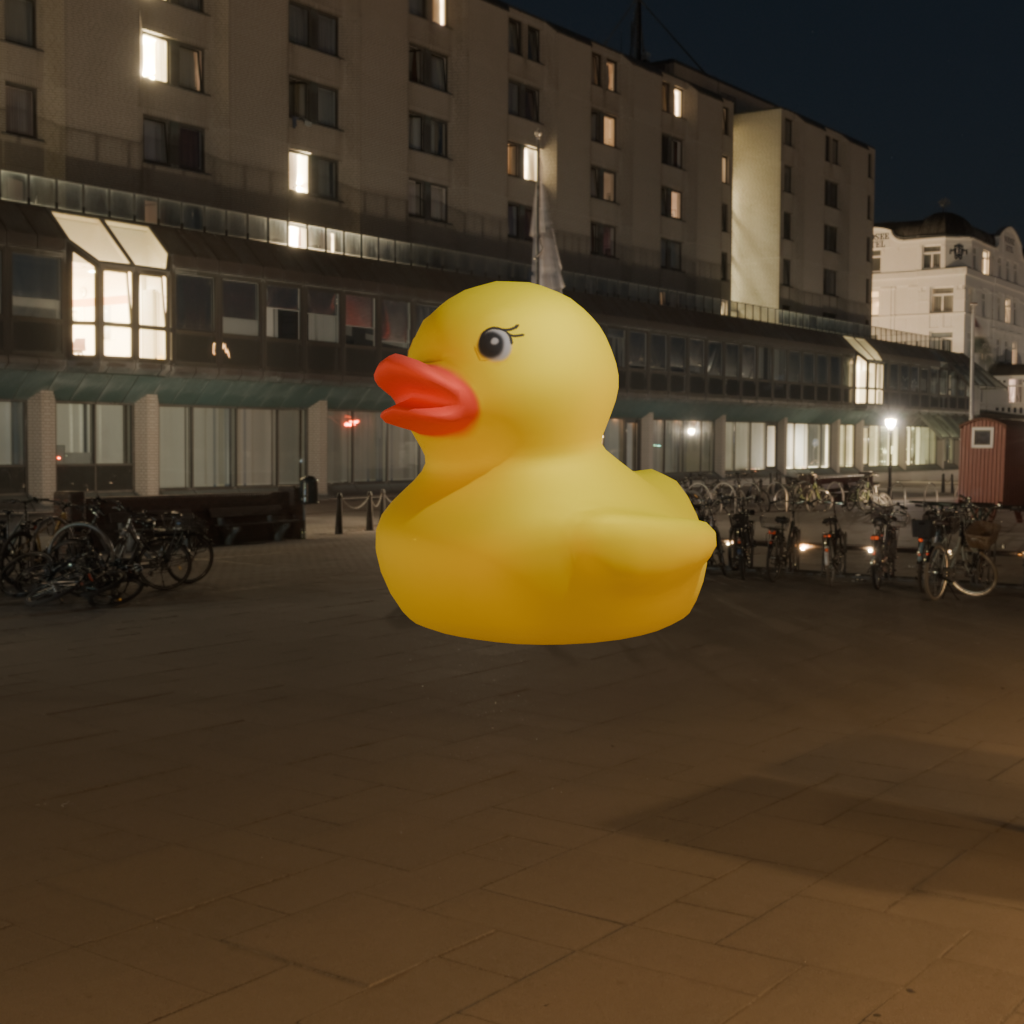
an image of a yellow rubber duck seen from <front_left> in a coastal promenade at night illuminated with streetlights and ocean view.